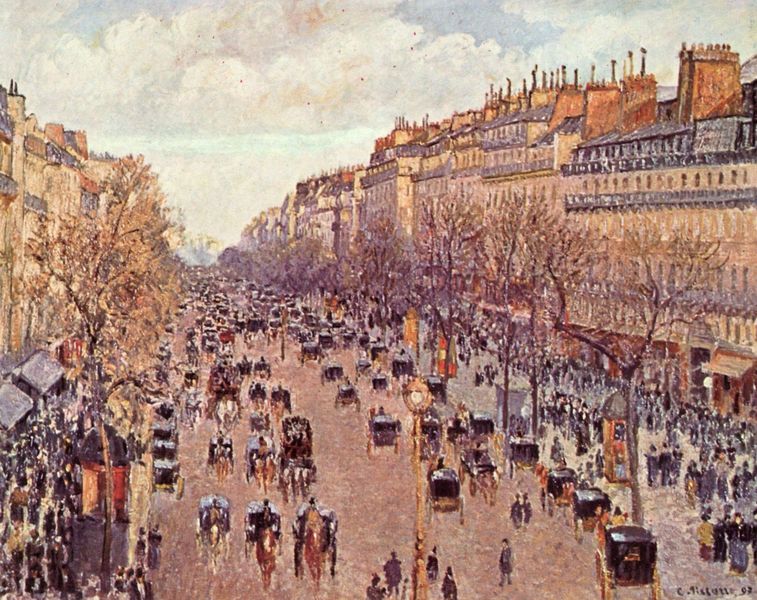
Titel: Boulevard Montmartre
Künstler: Camille Pissarro
Standort: Sankt Petersburg
Institution: Eremitage
Schlagwörter: baum, blau, blätter, himmel, laub, weiß, wolken, aquarell, bäume, gelb, impressionismus, menschen, ocker, stadt, äste, braun, fenster, frankreich, grau, hell, hüte, laterne, laternen, licht, männer, orange, paris, schwarz, strasse, säule, vordergrund, dach, gebäude, haus, rot, schnee, tiere, weg, wolke, beige, gesellschaft, leute, masse, menge, weit, signatur, öl, ast, ferne, horizont, häuser, vögel, zweige, sonne, gold, personen, front, kamin, kamine, pferde, räder, schornstein, fassade, fassaden, geschäft, passanten, perspektive, pflaster, dächer, schornsteine, allee, violett, kahl, herbst, winter, einspänner, fußgänger, geschäfte, kutsche, kutschen, laden, läden, treiben, rad, wagen, caillebotte, monet, glanz, woken, manet, uhr, menzel, balkone, grossstadt, regen, punkte, erker, berlin, palast, spaziergang, zweig, zentralperspektive, pflasterstein, straßenszene, trottoir, volk, kiosk, wägen, menschenmenge, flanieren, liebermann, rue, sims, gesims, risalit, picasso, fluchtpunkt, geäst, pferdekutschen, verkehr, claude monet, etagen, signac, breit, belebt, london, gespann, stockwerke, bäum, gründerzeit, boulevard, häuserzeile, mietshäuser, pferdekutsche, gesimse, haussmann, schwrz, buden, trubel, voll, pissarro, markisen, flaneure, jalousien, mansarden, schronsteine, häuserfronten, menschenmassen, champs elysee, prachtstraße, ausflügler, markiese, litfassäule, prange, pizarro, kioske, bürgersteige, hausmann, lamüe, räser, libermann, auos, camille pissaro, fensterreigen, großtadt, littfassäule, pizzaro, pizzarro, zieghen, 1897, 1997, 97, häuaser, adolph menzek